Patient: sex F, age 37
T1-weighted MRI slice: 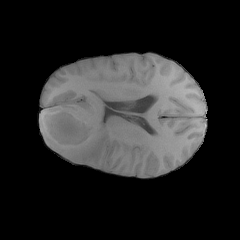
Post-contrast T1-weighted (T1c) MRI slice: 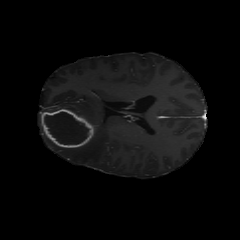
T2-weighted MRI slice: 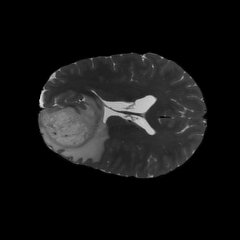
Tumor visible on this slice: yes
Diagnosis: Glioblastoma, IDH-wildtype
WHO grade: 4